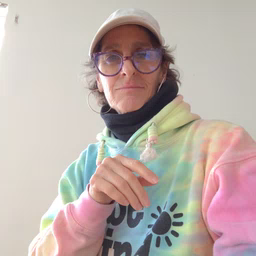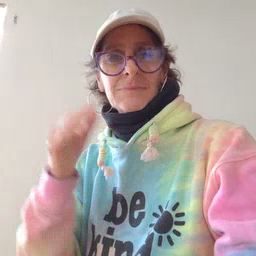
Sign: head